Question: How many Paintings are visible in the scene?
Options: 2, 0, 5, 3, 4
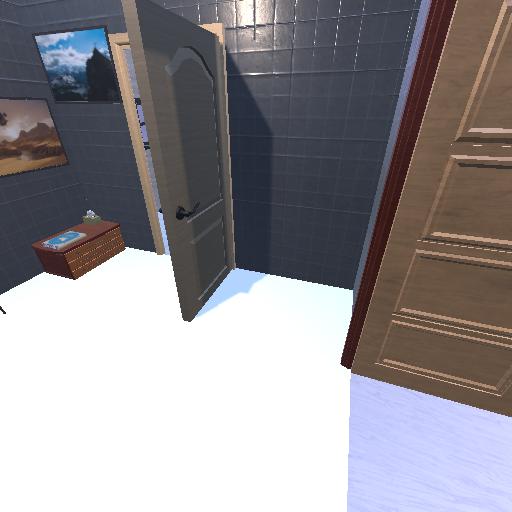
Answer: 2